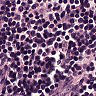
Metastatic tissue present: no